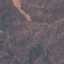
Land use / land cover class: HerbaceousVegetation